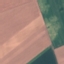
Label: AnnualCrop